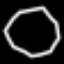
Label: octagon